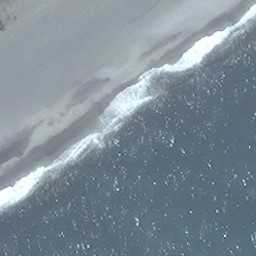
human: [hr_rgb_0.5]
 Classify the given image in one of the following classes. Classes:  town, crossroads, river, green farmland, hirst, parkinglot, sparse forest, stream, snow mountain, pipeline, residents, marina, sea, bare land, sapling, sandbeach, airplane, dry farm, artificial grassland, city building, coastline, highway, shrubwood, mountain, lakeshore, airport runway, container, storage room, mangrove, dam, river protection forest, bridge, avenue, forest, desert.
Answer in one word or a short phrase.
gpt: coastline